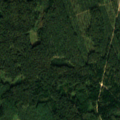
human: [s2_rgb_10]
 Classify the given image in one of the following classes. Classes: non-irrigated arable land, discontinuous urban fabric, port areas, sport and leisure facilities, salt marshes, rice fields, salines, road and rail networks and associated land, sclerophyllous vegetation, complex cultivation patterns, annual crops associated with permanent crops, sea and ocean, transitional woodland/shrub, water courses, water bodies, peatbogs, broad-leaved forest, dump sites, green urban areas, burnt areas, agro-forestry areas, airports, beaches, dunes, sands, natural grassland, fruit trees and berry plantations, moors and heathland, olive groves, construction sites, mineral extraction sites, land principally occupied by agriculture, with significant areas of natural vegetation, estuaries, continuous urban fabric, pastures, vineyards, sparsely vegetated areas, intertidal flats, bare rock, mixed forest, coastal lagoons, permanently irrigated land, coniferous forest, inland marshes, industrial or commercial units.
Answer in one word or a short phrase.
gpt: broad-leaved forest, coniferous forest, mixed forest, transitional woodland/shrub